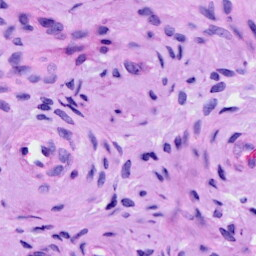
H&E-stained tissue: Cervix